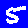
Digit: 5